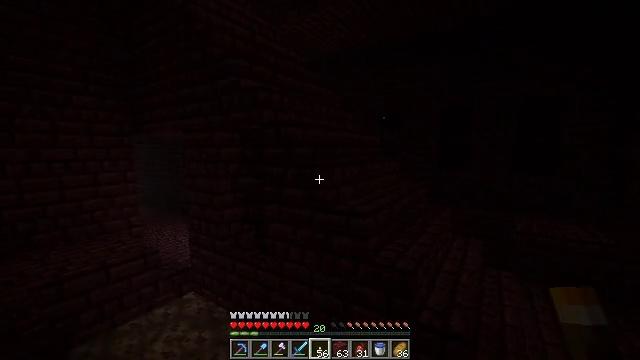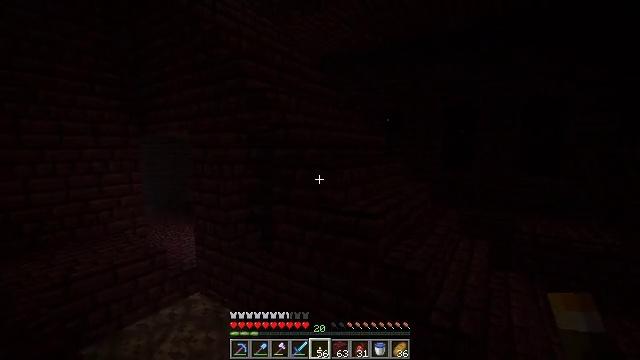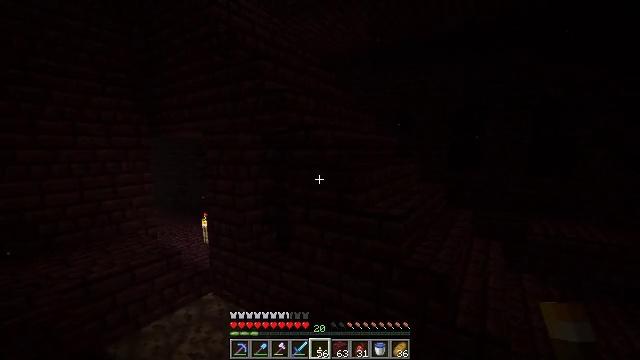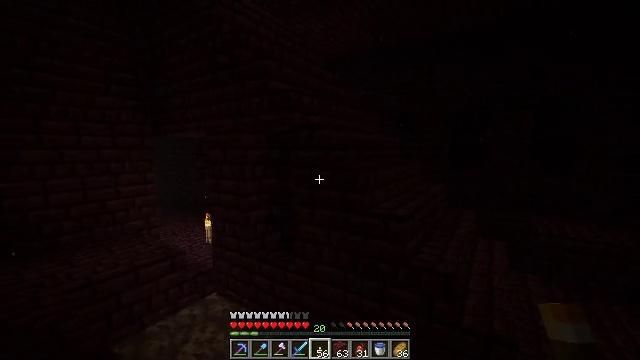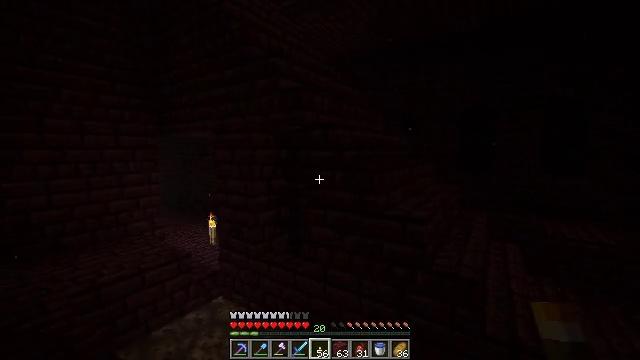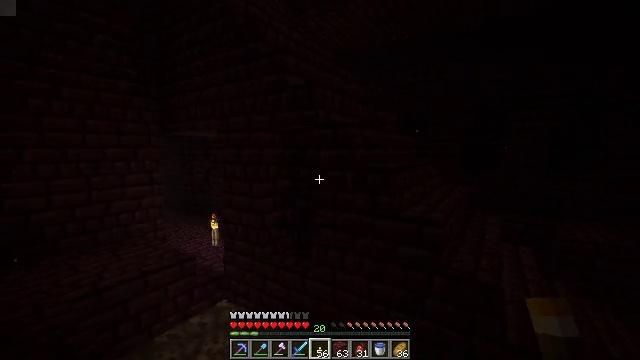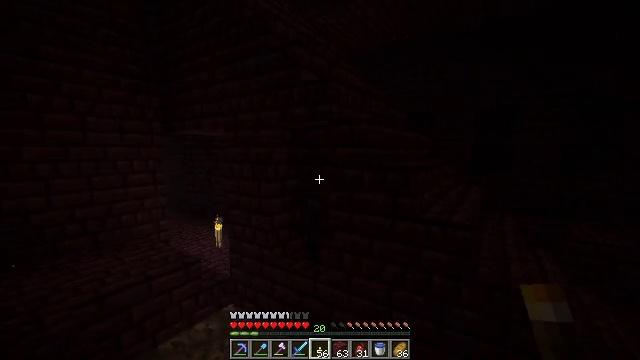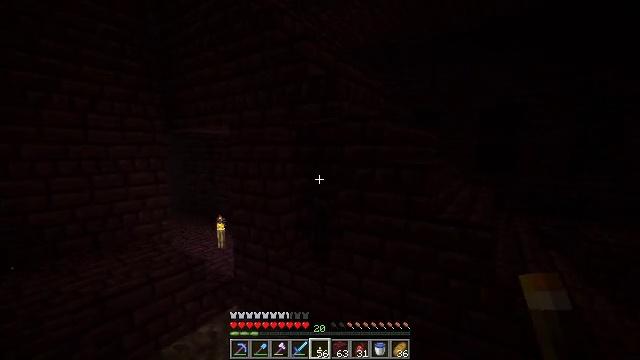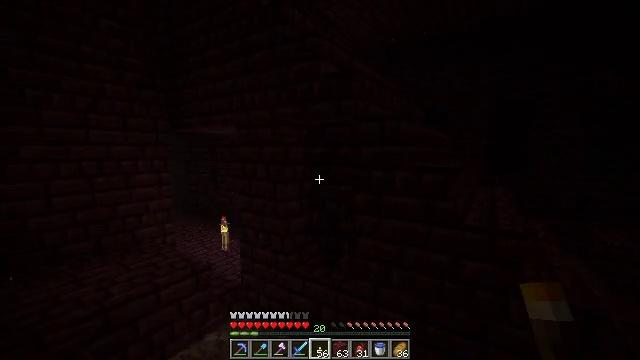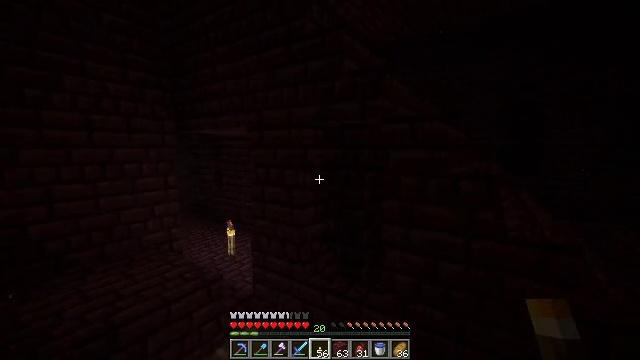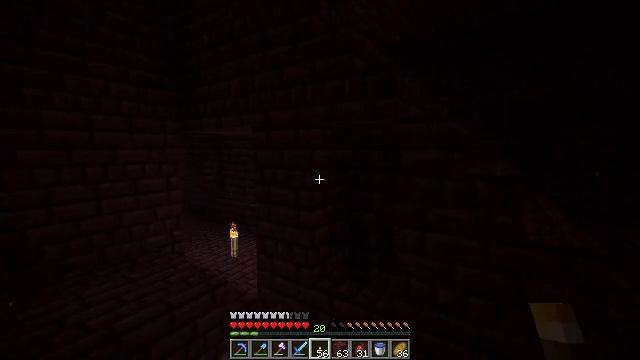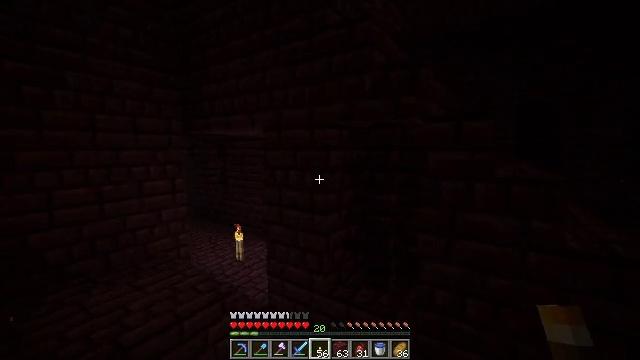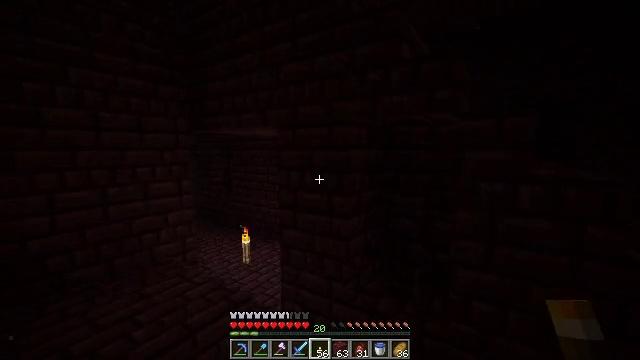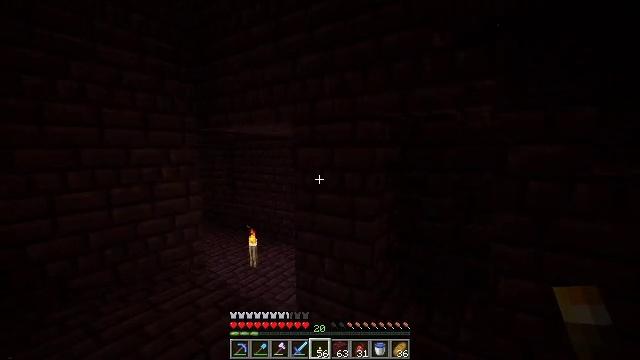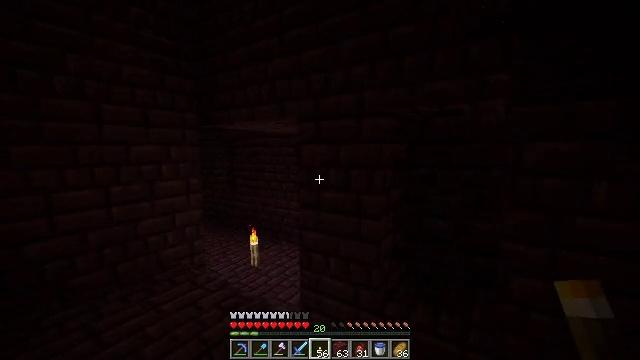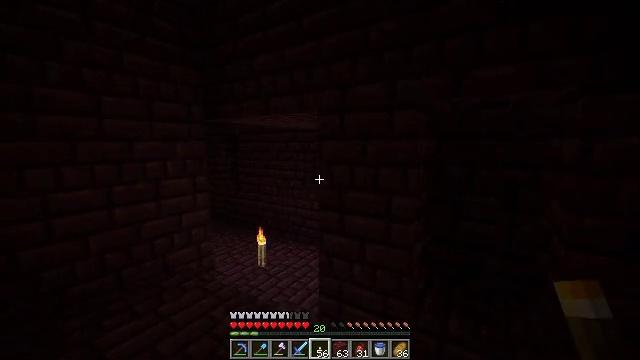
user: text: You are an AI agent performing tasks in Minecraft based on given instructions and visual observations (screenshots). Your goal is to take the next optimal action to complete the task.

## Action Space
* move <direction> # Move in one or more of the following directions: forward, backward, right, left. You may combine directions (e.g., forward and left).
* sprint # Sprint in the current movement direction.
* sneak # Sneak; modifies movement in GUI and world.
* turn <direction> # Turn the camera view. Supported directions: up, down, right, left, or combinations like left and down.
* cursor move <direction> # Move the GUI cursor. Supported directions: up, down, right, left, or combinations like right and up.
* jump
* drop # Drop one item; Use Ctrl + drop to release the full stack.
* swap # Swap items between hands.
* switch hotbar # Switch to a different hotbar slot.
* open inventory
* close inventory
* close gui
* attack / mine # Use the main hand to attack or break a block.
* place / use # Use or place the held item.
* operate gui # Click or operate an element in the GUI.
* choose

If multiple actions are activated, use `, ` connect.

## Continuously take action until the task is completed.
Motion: motion action
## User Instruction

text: Attack the nether bricks to collect them.
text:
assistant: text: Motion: move left
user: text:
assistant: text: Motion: move left
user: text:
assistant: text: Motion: move left
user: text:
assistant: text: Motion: move forward and move left
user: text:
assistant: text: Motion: move forward and move left
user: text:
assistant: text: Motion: move forward and move left
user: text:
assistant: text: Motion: move forward and move left
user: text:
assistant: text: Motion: move forward and move left
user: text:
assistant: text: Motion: move forward and move left
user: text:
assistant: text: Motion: move forward and move left
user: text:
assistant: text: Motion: move forward and move left
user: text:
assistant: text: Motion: move forward and move left
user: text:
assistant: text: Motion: move forward and move left
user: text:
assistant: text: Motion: move forward and move left
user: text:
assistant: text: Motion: move forward and move left
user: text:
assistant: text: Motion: move forward and move left
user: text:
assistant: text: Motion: move forward and move left, turn down
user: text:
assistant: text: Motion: move forward and move left, turn down
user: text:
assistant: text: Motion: move forward and move left, turn down
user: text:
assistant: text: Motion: move forward and move left, turn down
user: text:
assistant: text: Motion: move forward and move left, turn down
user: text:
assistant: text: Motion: move forward and move left
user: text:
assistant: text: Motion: move forward
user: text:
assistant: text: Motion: move forward
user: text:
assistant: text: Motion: move forward
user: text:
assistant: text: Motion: move forward
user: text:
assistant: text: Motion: move forward
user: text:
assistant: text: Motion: move forward
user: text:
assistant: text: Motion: move forward
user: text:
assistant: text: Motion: move forward